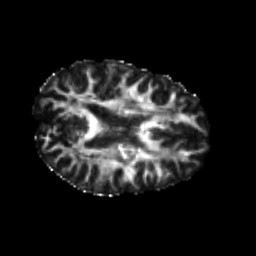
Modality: FA
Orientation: axial
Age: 23
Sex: female
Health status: healthy
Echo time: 0.074 s